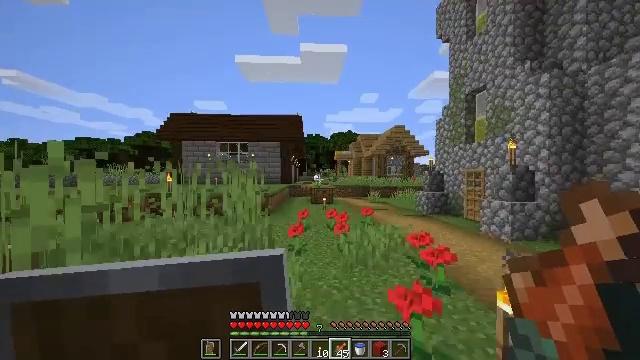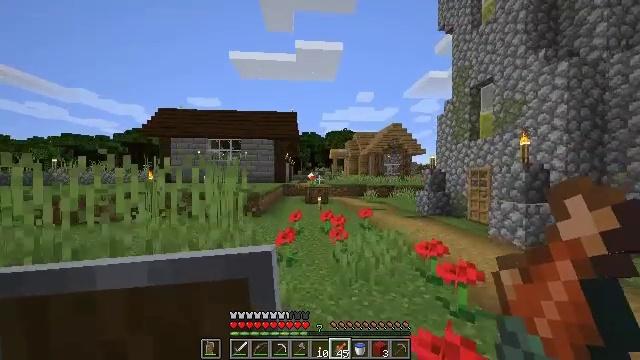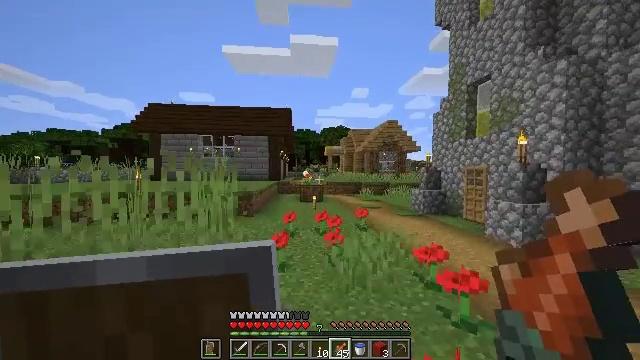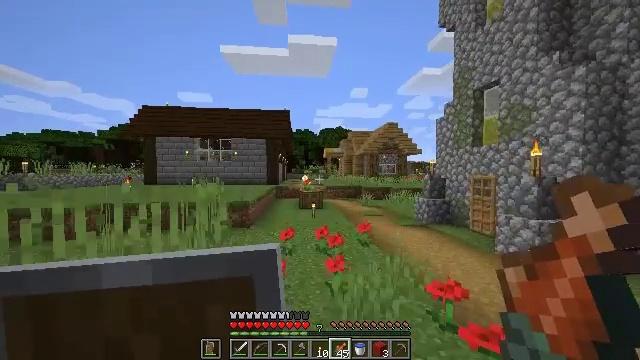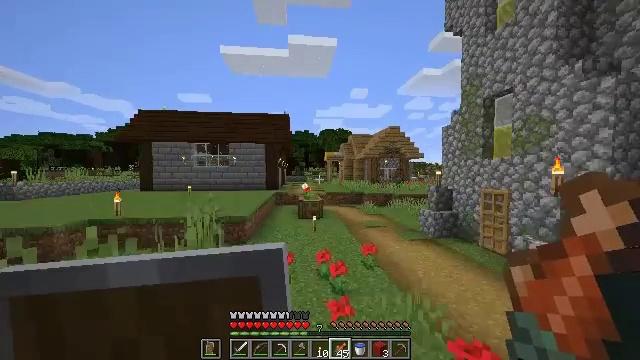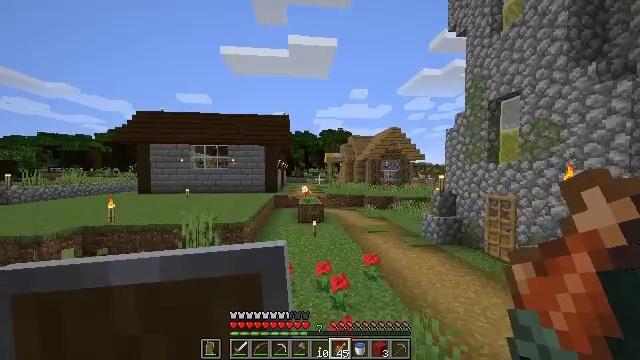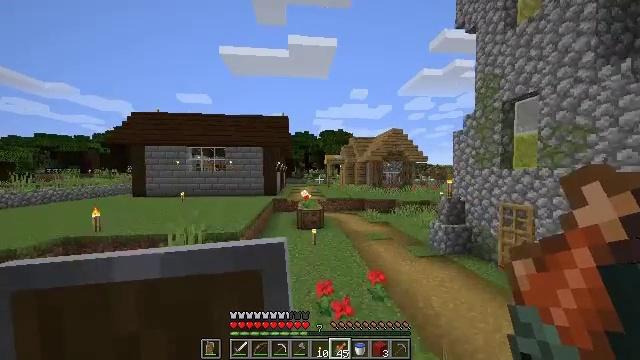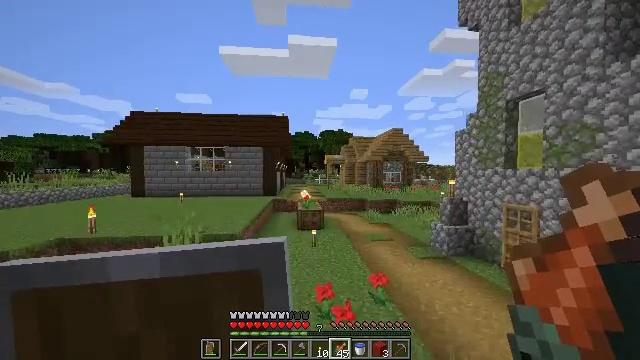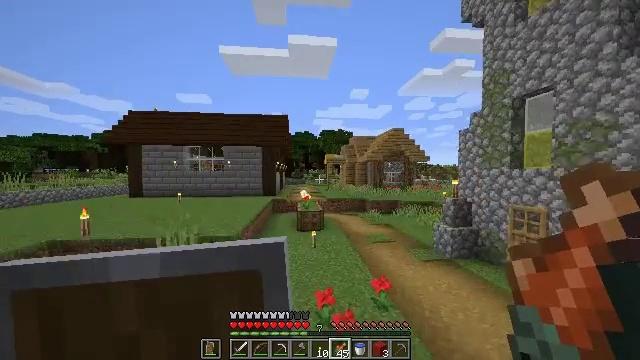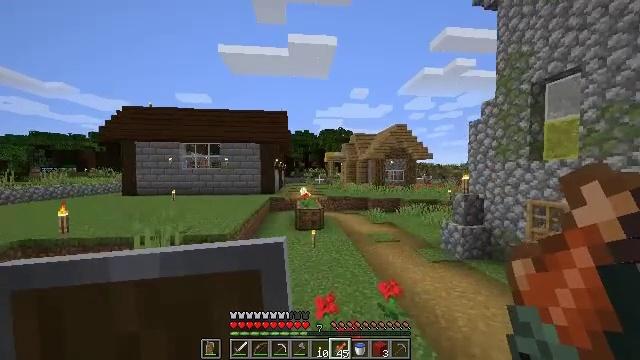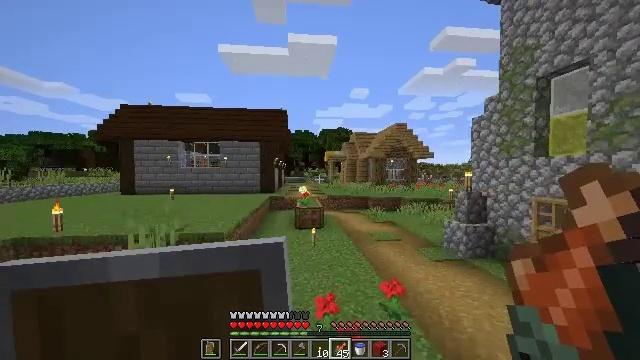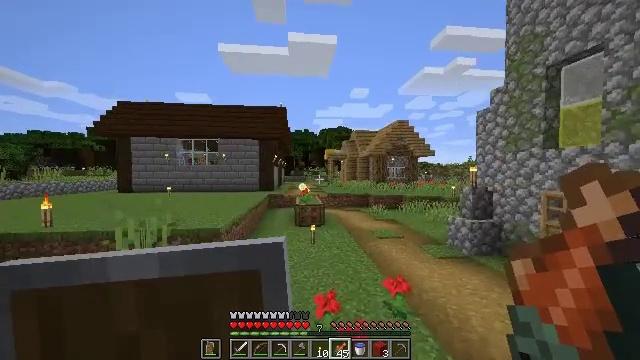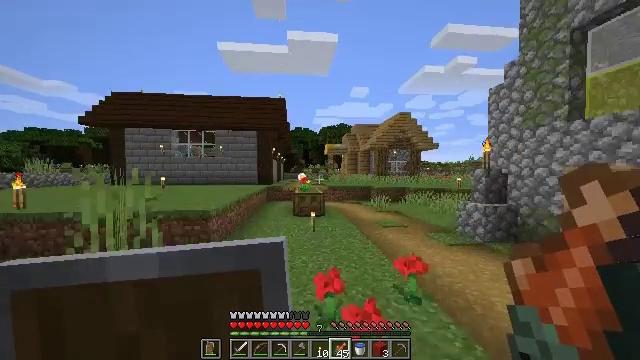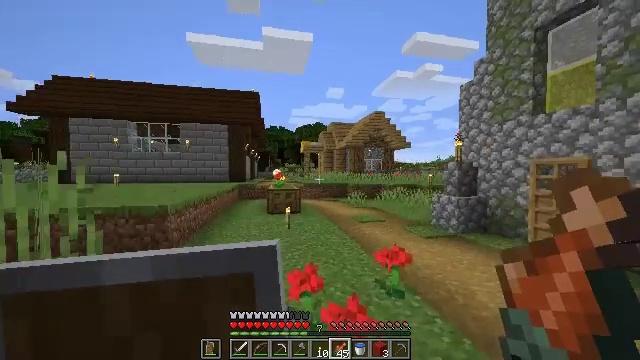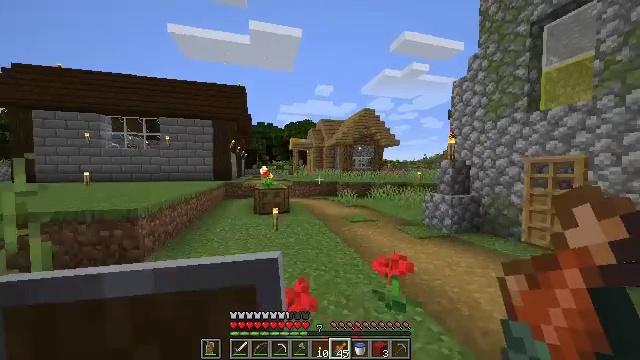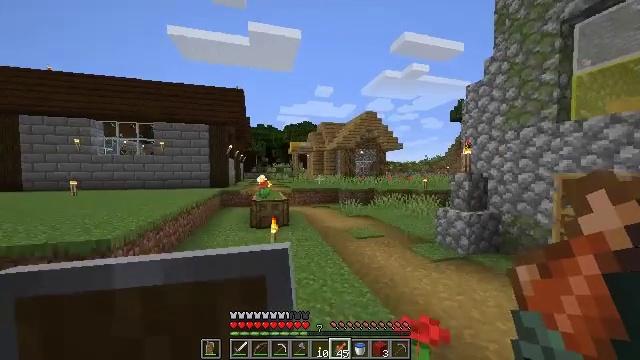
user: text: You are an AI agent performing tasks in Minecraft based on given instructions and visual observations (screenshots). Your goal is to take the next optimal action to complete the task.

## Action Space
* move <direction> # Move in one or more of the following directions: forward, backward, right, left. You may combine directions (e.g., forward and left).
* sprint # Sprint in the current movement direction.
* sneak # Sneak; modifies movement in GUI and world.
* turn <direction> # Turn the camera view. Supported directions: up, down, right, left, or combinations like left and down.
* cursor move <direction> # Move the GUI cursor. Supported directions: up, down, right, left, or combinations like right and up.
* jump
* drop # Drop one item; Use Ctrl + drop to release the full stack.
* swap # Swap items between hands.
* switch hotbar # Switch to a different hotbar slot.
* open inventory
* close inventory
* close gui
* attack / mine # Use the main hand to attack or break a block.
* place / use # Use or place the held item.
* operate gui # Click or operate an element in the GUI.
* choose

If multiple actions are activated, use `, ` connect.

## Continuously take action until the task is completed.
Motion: motion action
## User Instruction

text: Craft a light gray bed.
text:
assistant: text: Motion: move forward, turn right
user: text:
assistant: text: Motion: move forward, turn right, jump
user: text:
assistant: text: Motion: move forward, jump
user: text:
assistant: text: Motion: move forward, jump
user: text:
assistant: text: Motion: move forward
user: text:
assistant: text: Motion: move forward
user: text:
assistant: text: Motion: move forward
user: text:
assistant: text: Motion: move forward
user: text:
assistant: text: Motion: move forward
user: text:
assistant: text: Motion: move forward
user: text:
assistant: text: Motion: move forward
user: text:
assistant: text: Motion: move forward
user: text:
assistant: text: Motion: move forward, turn right
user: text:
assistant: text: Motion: move forward, turn right
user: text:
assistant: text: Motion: move forward, jump
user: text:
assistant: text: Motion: move forward, jump
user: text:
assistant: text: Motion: move forward, jump
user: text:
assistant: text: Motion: move forward, jump
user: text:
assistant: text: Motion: move forward
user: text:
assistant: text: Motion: move forward
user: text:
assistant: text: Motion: move forward
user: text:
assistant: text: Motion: move forward
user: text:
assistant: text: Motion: move forward
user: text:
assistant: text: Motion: move forward
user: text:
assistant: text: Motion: move forward
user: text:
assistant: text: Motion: move forward, turn left and down
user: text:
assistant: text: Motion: move forward
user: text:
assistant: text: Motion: move forward
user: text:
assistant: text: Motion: move forward, jump
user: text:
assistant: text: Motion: move forward, jump